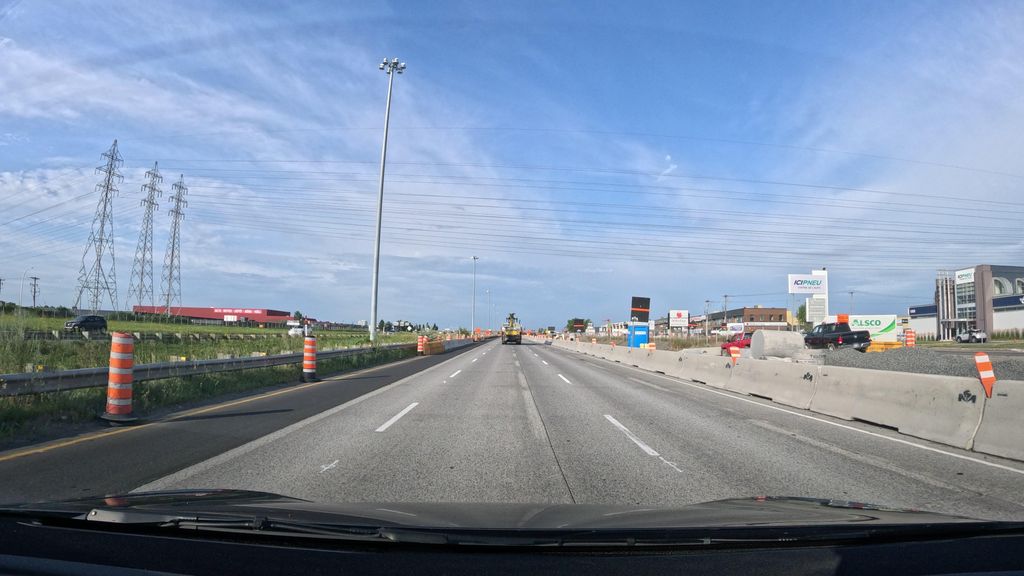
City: montreal